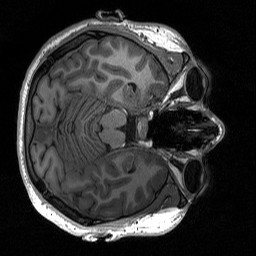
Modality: T1w
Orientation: axial
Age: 21
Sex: female
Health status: healthy
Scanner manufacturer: siemens
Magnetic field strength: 3 T
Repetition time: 2.53 s
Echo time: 0.00219 s